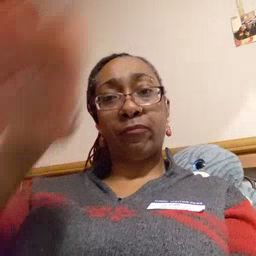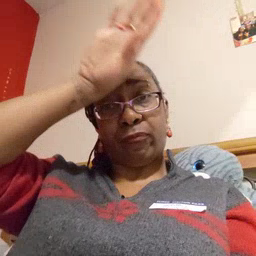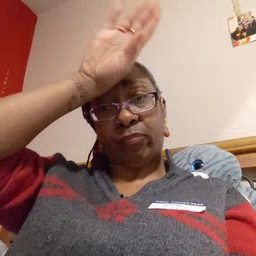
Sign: fireman